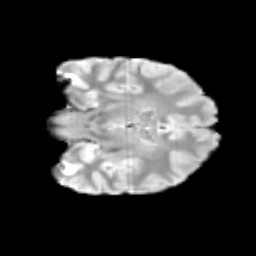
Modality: T2w
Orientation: coronal
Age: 12
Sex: female
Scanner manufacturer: siemens
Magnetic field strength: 3 T
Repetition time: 3.8 s
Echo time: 0.07 s